Interaction volume radius: 5 \u00c5
Interaction volume height: 10 \u00c5
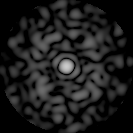
Disorder parameter: 0.8037